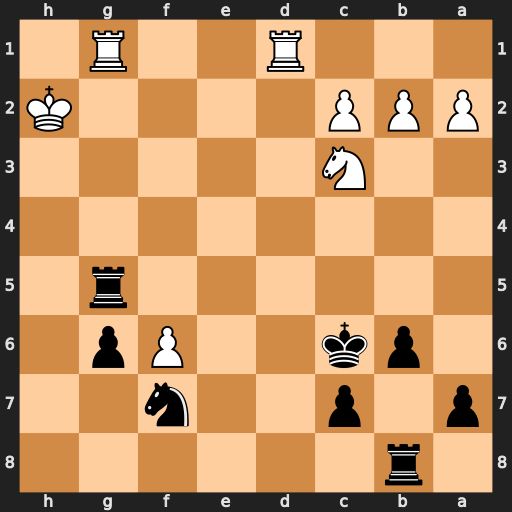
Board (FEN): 1r6/p1p2n2/1pk2Pp1/6r1/8/2N5/PPP4K/3R2R1
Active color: b
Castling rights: -
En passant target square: -
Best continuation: Rh8#